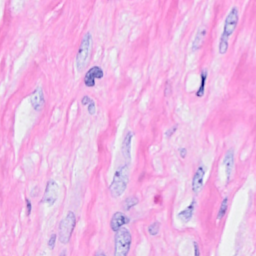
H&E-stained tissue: Breast